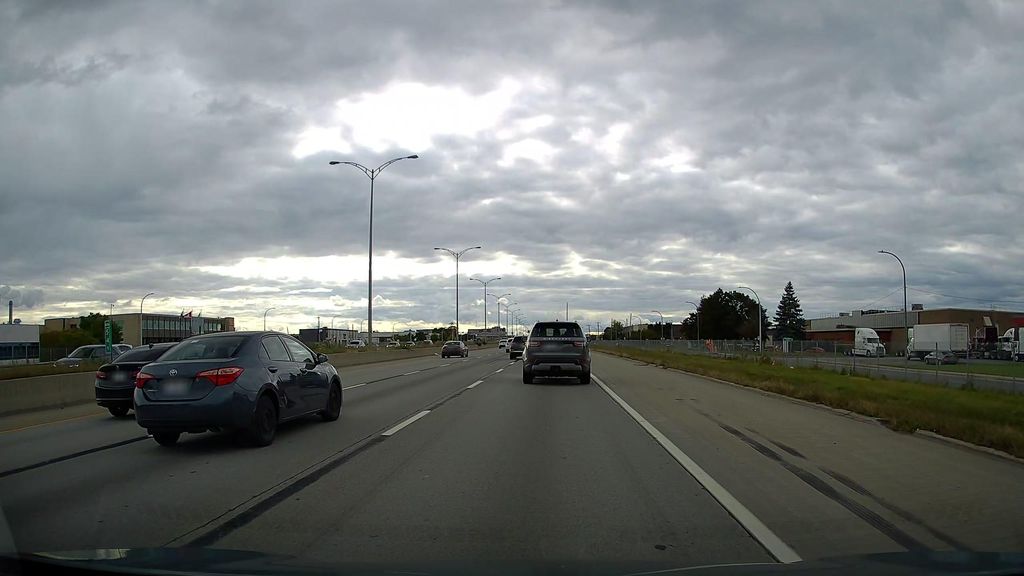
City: montreal